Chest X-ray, PA view. Patient: 48 years old, sex F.
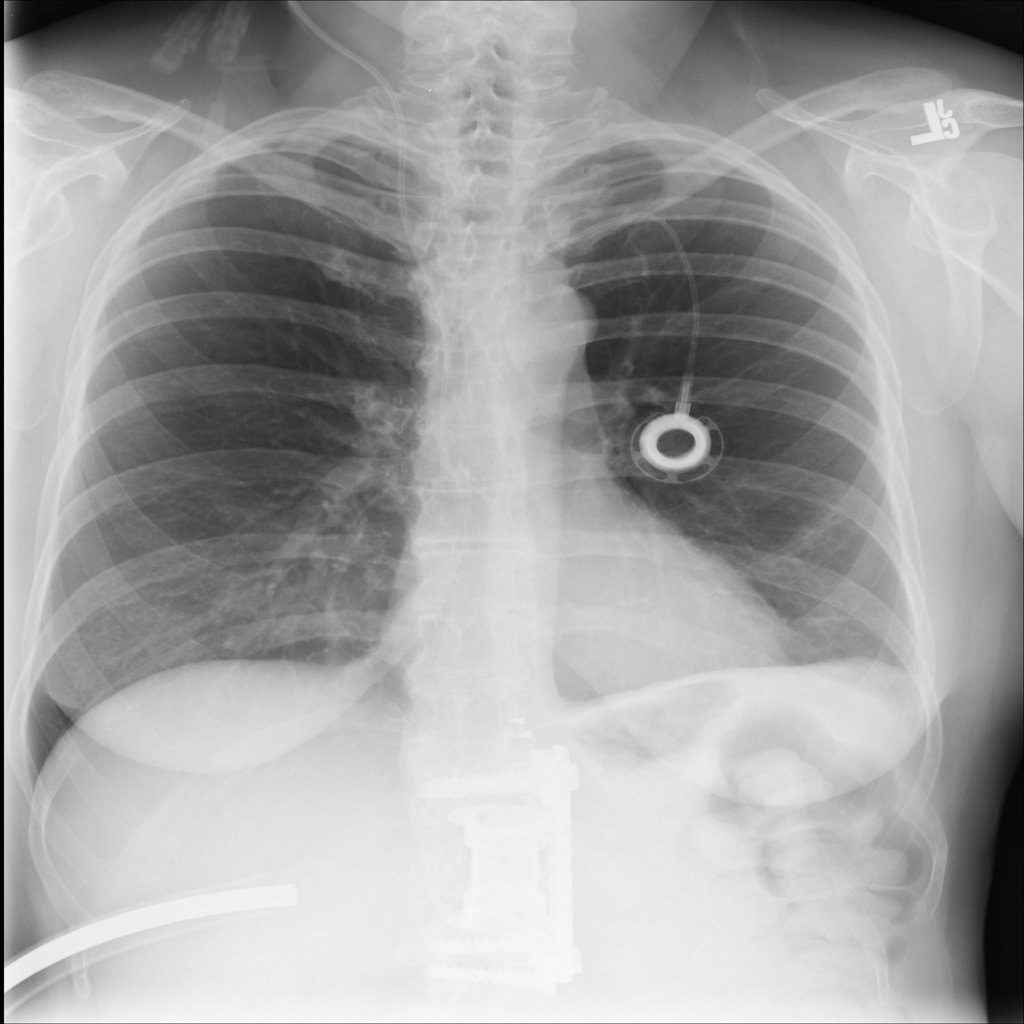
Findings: Atelectasis, Fibrosis